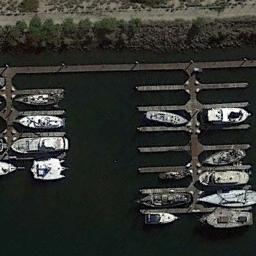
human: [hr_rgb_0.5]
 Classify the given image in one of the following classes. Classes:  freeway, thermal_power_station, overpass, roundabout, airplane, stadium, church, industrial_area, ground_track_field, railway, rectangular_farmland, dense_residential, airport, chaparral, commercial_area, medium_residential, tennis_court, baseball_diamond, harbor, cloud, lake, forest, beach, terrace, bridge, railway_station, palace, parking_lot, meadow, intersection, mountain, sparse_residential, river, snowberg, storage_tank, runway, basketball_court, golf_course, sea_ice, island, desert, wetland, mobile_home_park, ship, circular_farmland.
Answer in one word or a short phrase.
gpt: harbor